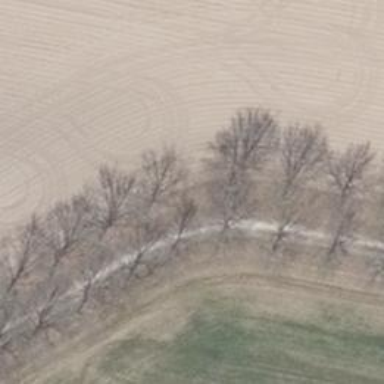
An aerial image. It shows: Compacted track with grade2 level.